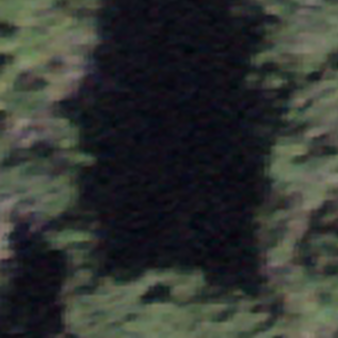
Label: other